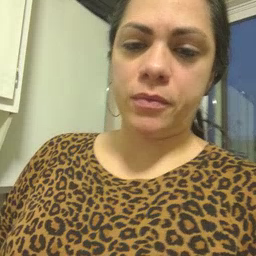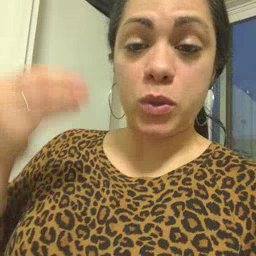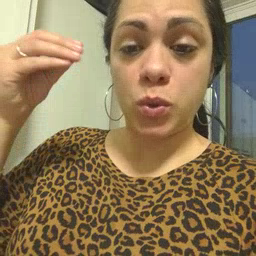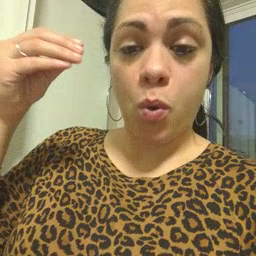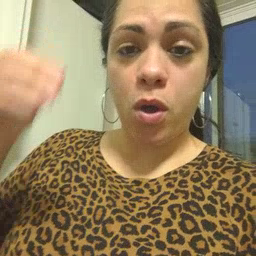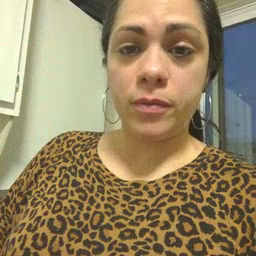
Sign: store